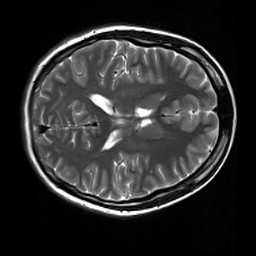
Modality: T2w
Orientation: axial
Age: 24
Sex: female
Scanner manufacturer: siemens
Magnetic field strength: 3 T
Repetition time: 7 s
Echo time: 0.09 s